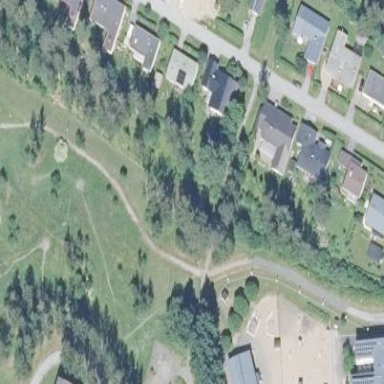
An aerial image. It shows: Park.